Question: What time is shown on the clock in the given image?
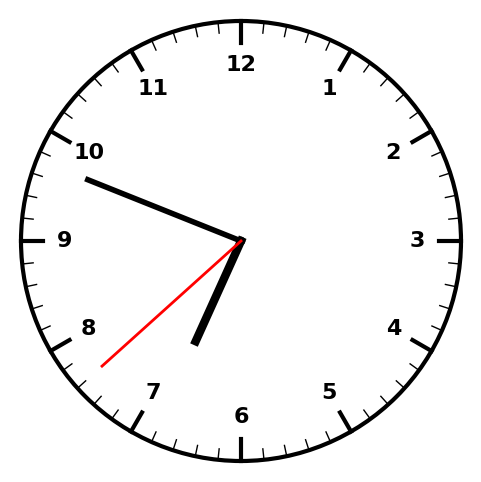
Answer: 06:48:38